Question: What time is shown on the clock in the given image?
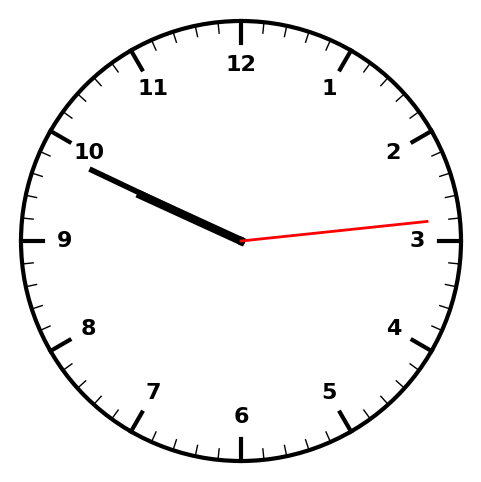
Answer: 09:49:14